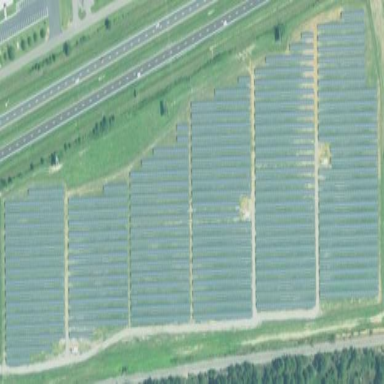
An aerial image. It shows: Solar photovoltaic power plant surrounded by fence.